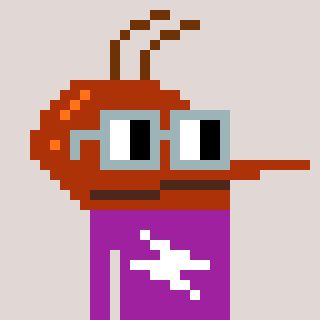
a pixel art character with square dark gray glasses, a mosquito-shaped head and a magenta-colored body on a warm background